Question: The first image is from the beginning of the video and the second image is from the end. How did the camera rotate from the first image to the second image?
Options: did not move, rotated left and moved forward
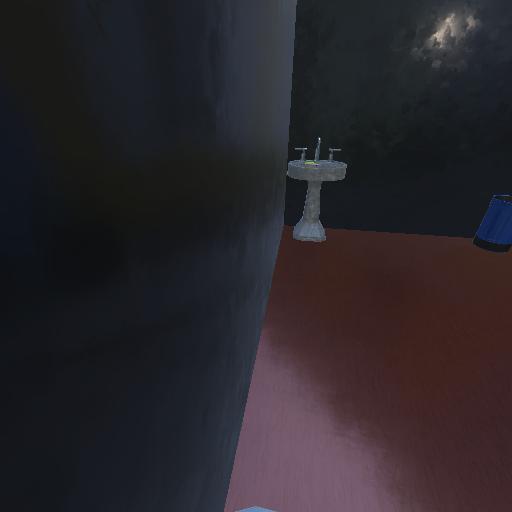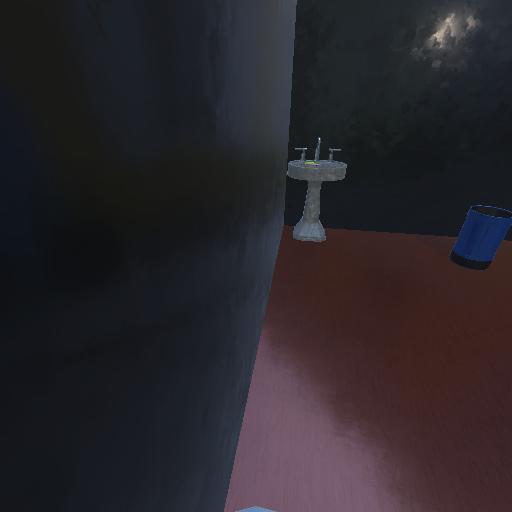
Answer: did not move